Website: walmart
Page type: receipt
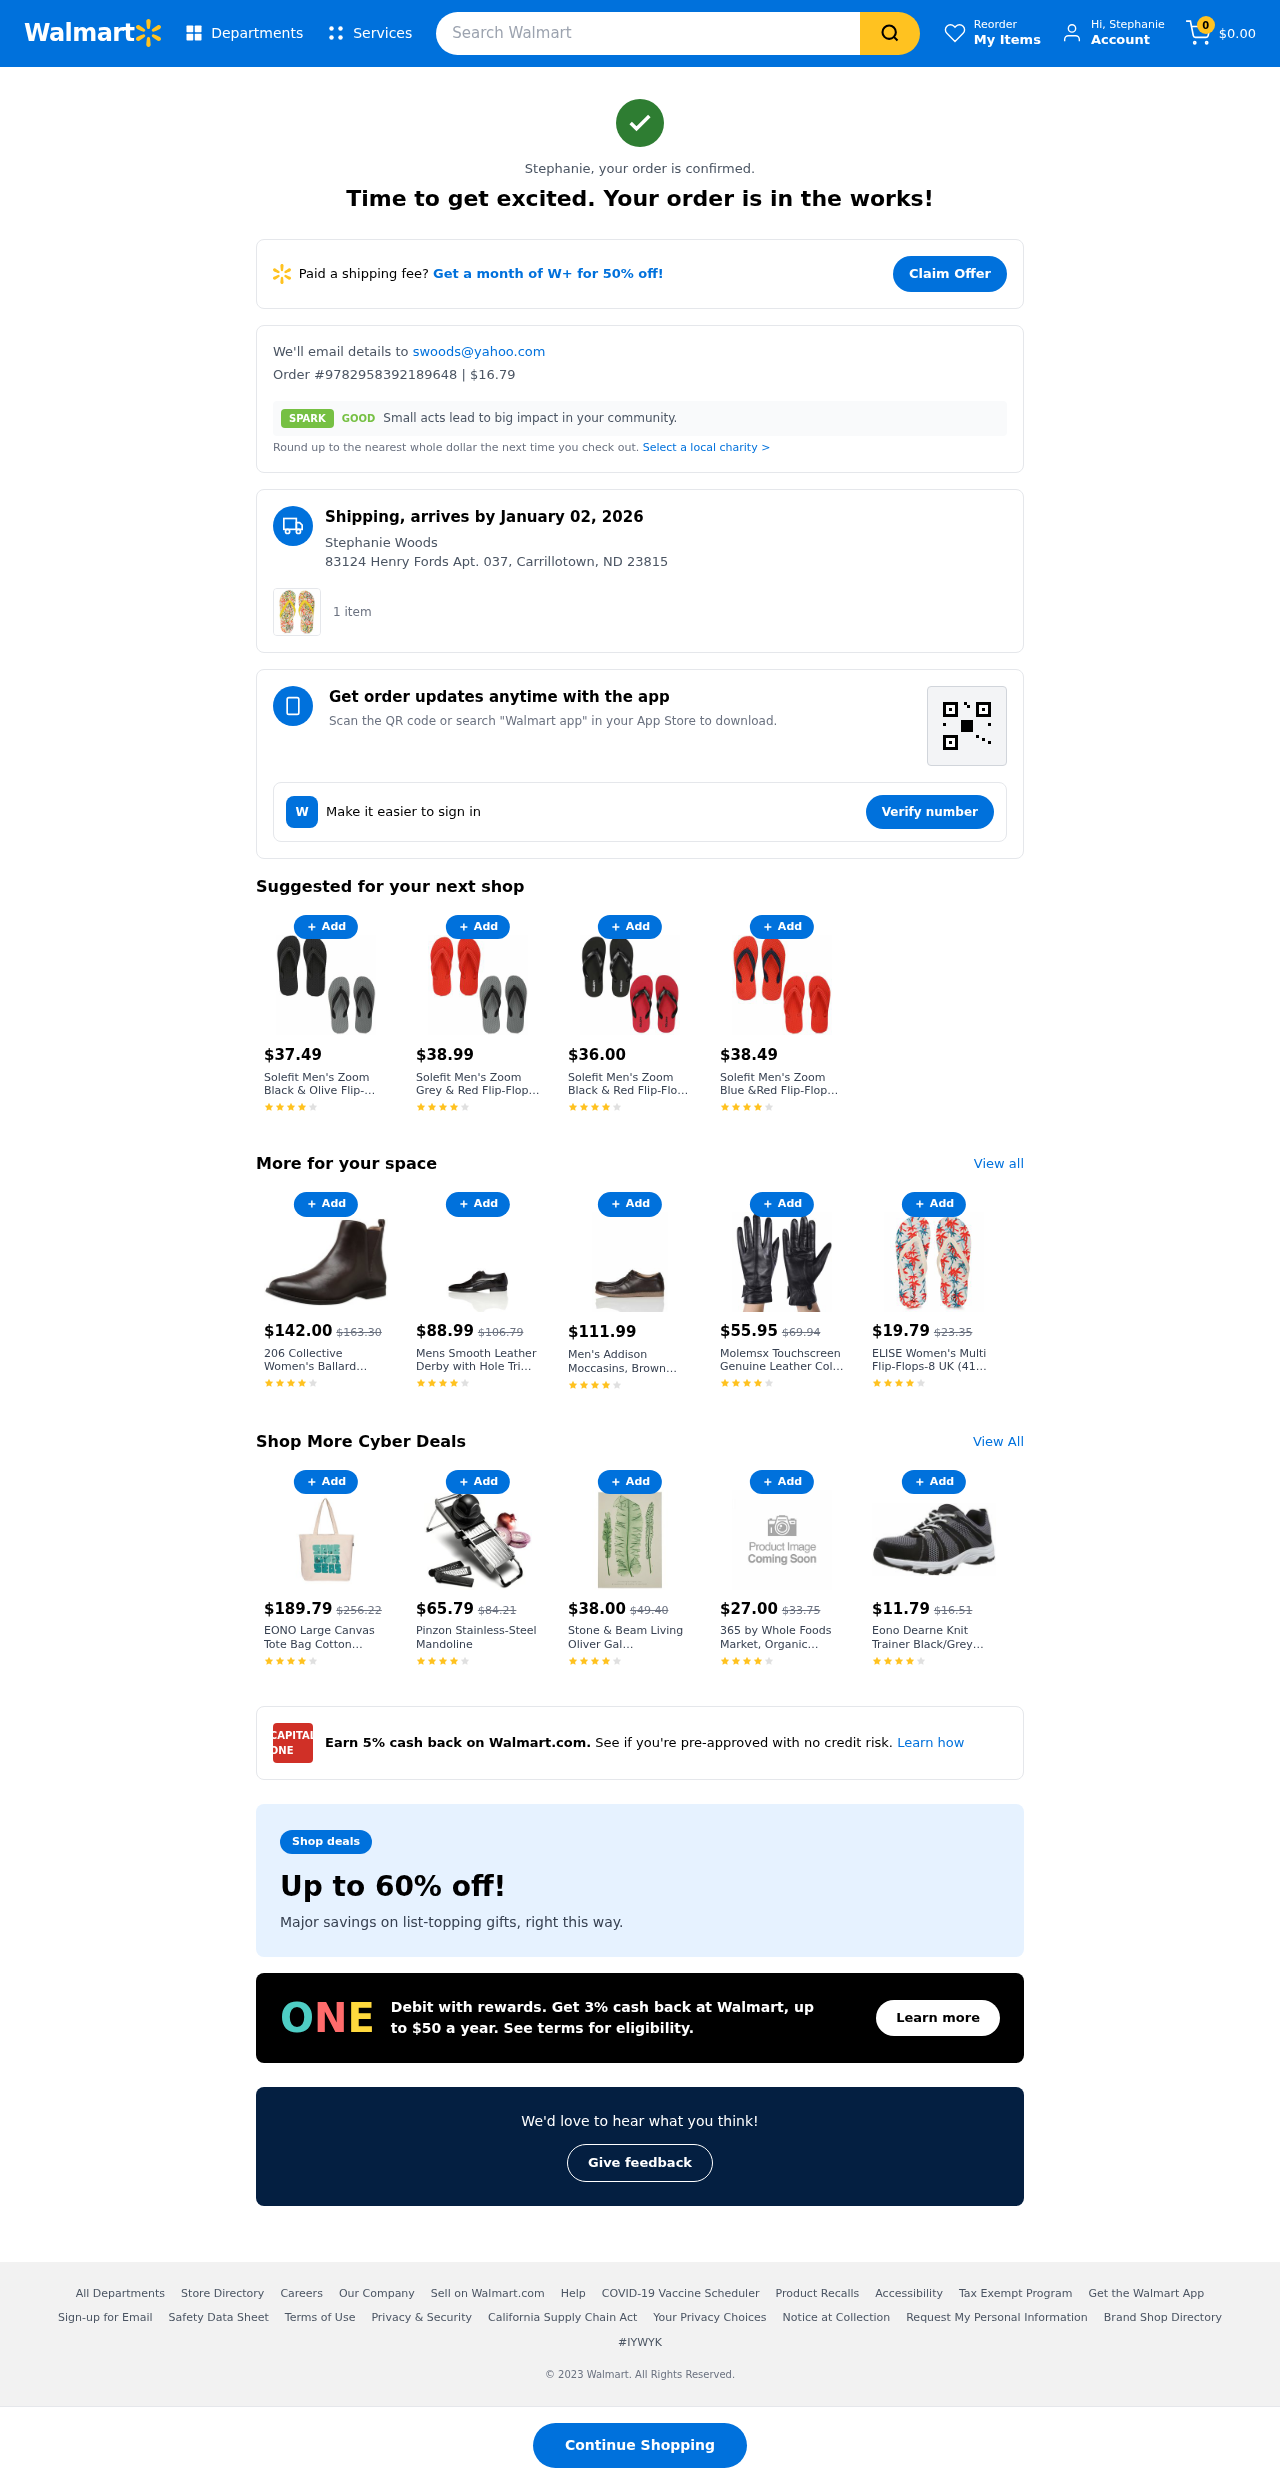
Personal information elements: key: PII_EMAIL
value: swoods@yahoo.com
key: PII_FIRSTNAME
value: Stephanie
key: PII_FULLNAME
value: Stephanie Woods
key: PII_ADDRESS
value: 83124 Henry Fords Apt. 037, Carrillotown, ND 23815
Product elements: key: PRODUCT10_NAME
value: ELISE Women's Multi Flip-Flops-8 UK (41 EU) (9 US) (EHS20-016)
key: PRODUCT10_PRICE
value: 19.79
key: PRODUCT11_NAME
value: [An AJC Collection] an AJC Collection Diamond K10 howaitogo-rudonekkuresu 0442 – 7244 – 0010 – 0000 
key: PRODUCT11_PRICE
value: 22.49
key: PRODUCT12_NAME
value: EONO Large Canvas Tote Bag Cotton Grocery Bags Reusable Eco-Friendly Shopping Bag for Women with Zip
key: PRODUCT12_PRICE
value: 189.79
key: PRODUCT13_NAME
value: Pinzon Stainless-Steel Mandoline
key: PRODUCT13_PRICE
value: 65.79
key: PRODUCT14_NAME
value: Stone & Beam Living Oliver Gal TA14614_Canv_XHD_NLC Wall Art
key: PRODUCT14_PRICE
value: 38
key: PRODUCT15_NAME
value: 365 by Whole Foods Market, Organic Seasoning, Cardamom, Ground, 1.87 Ounce
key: PRODUCT15_PRICE
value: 27
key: PRODUCT16_NAME
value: Eono Dearne Knit Trainer Black/Grey Size 42
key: PRODUCT16_PRICE
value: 11.79
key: PRODUCT17_NAME
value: Allegro Coffee Organic Continental Blend Whole Bean Coffee, 12 oz
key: PRODUCT17_PRICE
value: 45.95
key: PRODUCT1_QUANTITY
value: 1
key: PRODUCT2_NAME
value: Solefit Men's Zoom Black & Olive Flip-Flops Pack of 2-6 UK (40 EU) (SLFT-0101-0106)
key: PRODUCT2_PRICE
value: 37.49
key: PRODUCT3_NAME
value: Solefit Men's Zoom Grey & Red Flip-Flops Pack of 2-7 UK (41 EU) (SLFT-0102-0106)
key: PRODUCT3_PRICE
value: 38.99
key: PRODUCT4_NAME
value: Solefit Men's Zoom Black & Red Flip-Flops Pack of 2-6 UK (40 EU) (SLFT-0101-0102)
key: PRODUCT4_PRICE
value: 36
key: PRODUCT5_NAME
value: Solefit Men's Zoom Blue &Red Flip-Flops Pack of 2-10 UK (44 EU) (SLFT-0102-0103)
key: PRODUCT5_PRICE
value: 38.49
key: PRODUCT6_NAME
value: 206 Collective Women's Ballard Chelsea Ankle Boot, Chocolate Brown Leather, 6 B US
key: PRODUCT6_PRICE
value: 142
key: PRODUCT7_NAME
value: Mens Smooth Leather Derby with Hole Trim and Block Heel - Black - 40 EU
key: PRODUCT7_PRICE
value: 88.99
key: PRODUCT8_NAME
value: Men's Addison Moccasins, Brown Chocolate on Gumsole, 9.5 us
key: PRODUCT8_PRICE
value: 111.99
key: PRODUCT9_NAME
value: Molemsx Touchscreen Genuine Leather Cold Weather Gloves with Knittted Cuff for Women's Texting Drivi
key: PRODUCT9_PRICE
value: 55.95
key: PRODUCT6_ORIGINAL_PRICE
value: $163.30
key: PRODUCT7_ORIGINAL_PRICE
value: $106.79
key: PRODUCT9_ORIGINAL_PRICE
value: $69.94
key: PRODUCT10_ORIGINAL_PRICE
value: $23.35
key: PRODUCT11_ORIGINAL_PRICE
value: $27.44
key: PRODUCT12_ORIGINAL_PRICE
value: $256.22
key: PRODUCT13_ORIGINAL_PRICE
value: $84.21
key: PRODUCT14_ORIGINAL_PRICE
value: $49.40
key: PRODUCT15_ORIGINAL_PRICE
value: $33.75
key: PRODUCT16_ORIGINAL_PRICE
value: $16.51
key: PRODUCT17_ORIGINAL_PRICE
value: $60.65
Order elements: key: ORDER_NUM_ITEMS
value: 0
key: ORDER_TOTAL
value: $0.00
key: ORDER_ID
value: #9782958392189648
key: ORDER_TOTAL
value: $16.79
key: ORDER_DELIVERY_DATE
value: January 02, 2026
Search elements: key: HEADER_SEARCH
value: Search Walmart